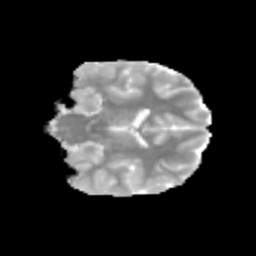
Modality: MD
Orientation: coronal
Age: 13
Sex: female
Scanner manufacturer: siemens
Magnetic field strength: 3 T
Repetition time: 3.8 s
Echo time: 0.07 s